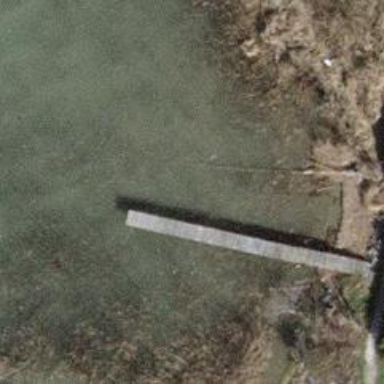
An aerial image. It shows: Man-made pier.